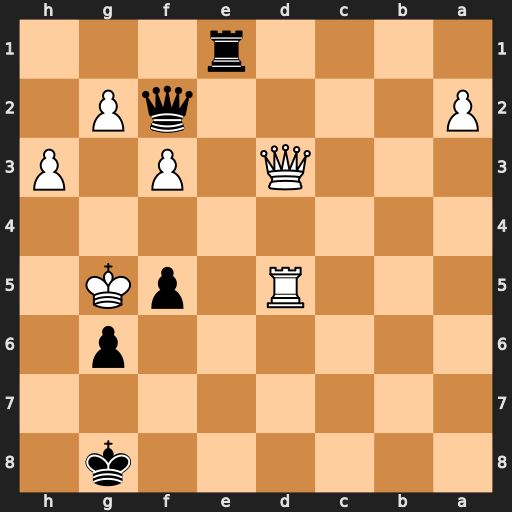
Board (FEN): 6k1/8/6p1/3R1pK1/8/3Q1P1P/P4qP1/4r3
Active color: b
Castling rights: -
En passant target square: -
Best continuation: Qg3+ Kf6 Qh4+ Kxg6 Re6+ Kxf5 Rf6+ Ke5 Qf4#